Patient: sex F, age 86
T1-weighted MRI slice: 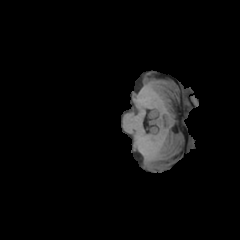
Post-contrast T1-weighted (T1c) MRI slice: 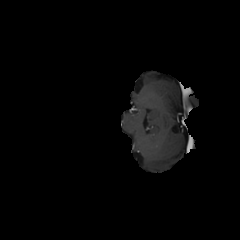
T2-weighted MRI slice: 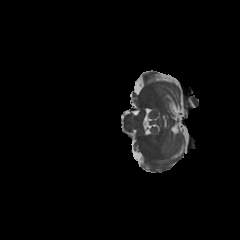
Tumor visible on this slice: no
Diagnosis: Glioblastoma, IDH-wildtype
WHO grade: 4